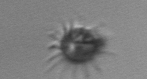
Label: Ciliophora